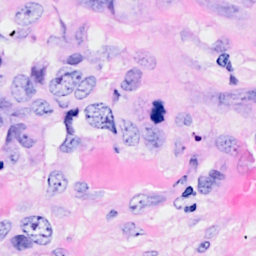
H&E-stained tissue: Breast